Interaction volume radius: 5 \u00c5
Interaction volume height: 15 \u00c5
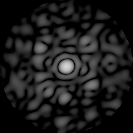
Disorder parameter: 0.8582